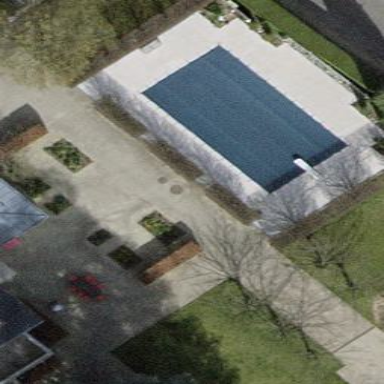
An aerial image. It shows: Outdoor swimming pool on leisure land.